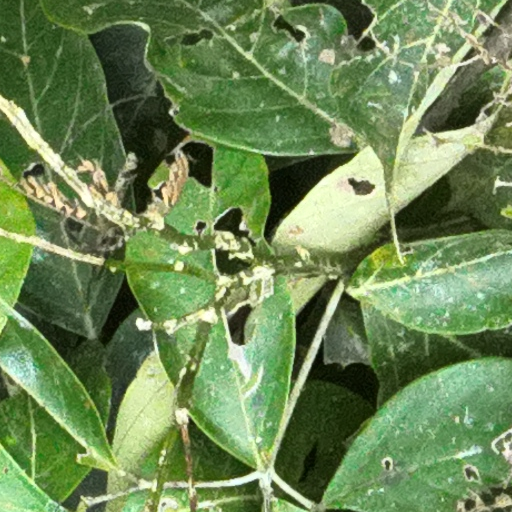
Species: Cordia alliodora
GBIF accepted scientific name: Cordia alliodora
Crown area (m\u00b2): 57.696